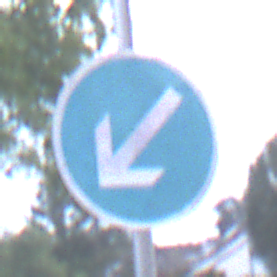
Verkehrszeichen: VorgeschriebeneVorbeifahrtLinks
Umgebung: Outdoor, Urban
Tageszeit: SunriseSunset
Wetter: PartlyCloudy
Licht: Natural
Jahreszeit: NotSpecified
Kontrast: LowContrast